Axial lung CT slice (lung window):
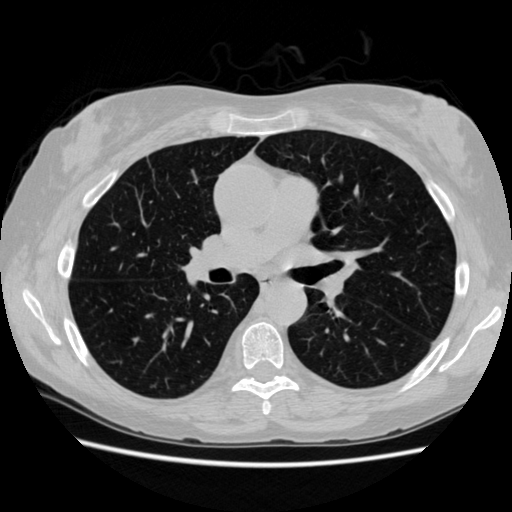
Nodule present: no